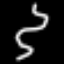
Label: squiggle